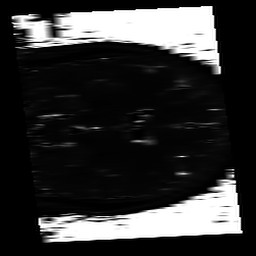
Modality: T2map
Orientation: coronal
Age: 13
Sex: male
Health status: ill